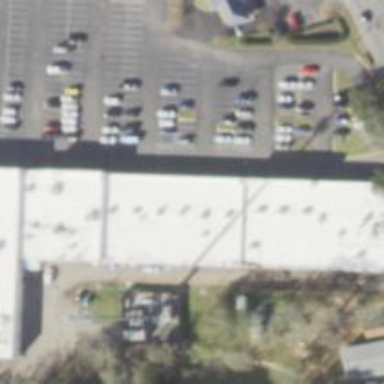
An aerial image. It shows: Parking space is available.